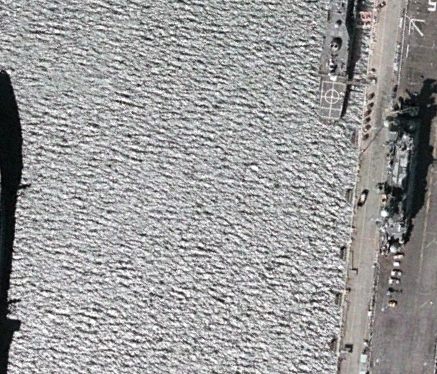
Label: assault